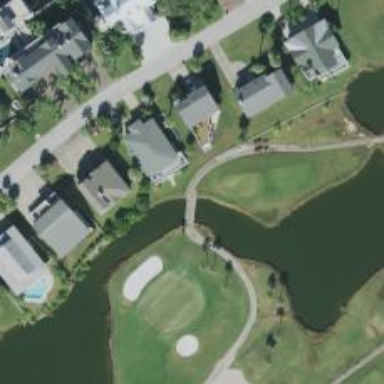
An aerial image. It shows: Path used for both walking and golf.